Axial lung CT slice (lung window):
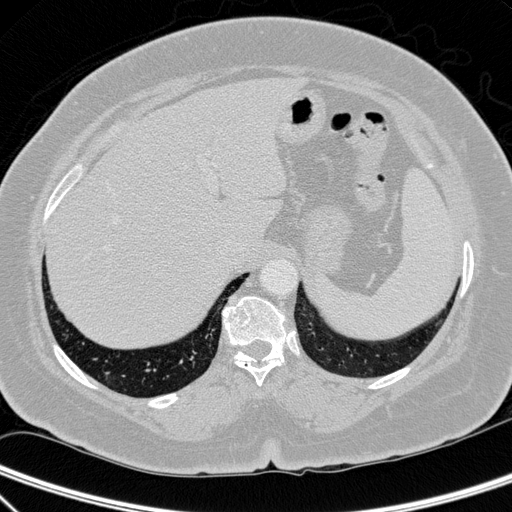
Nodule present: no